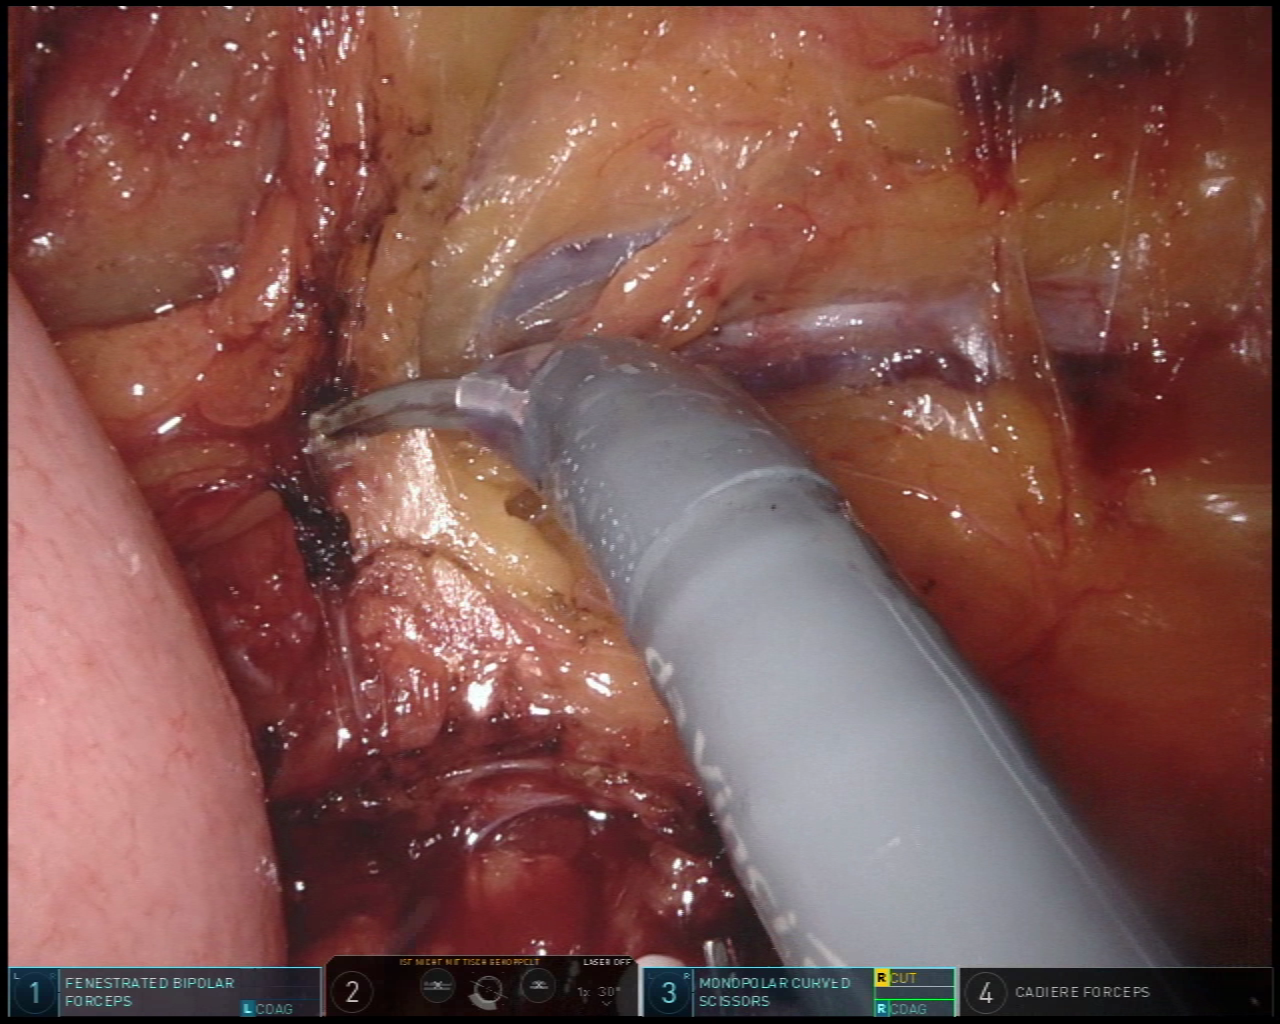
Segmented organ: ureter
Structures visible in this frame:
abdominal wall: no
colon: no
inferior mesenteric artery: no
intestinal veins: no
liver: no
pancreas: no
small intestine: yes
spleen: no
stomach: no
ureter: yes
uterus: no
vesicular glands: no